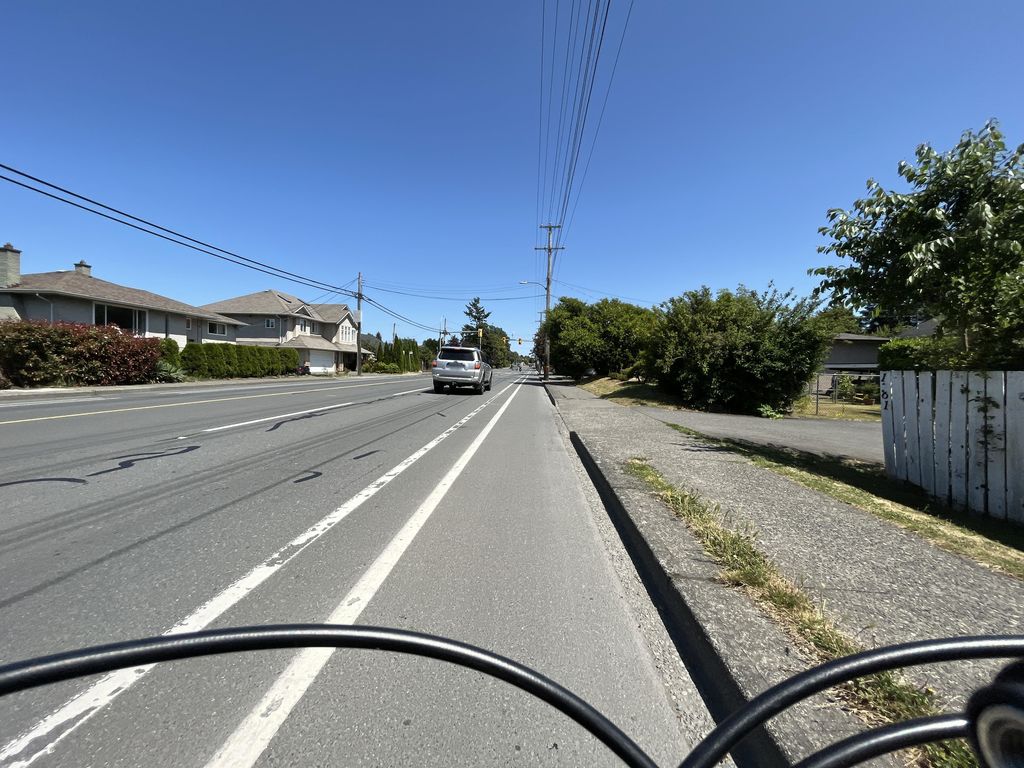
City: victoria